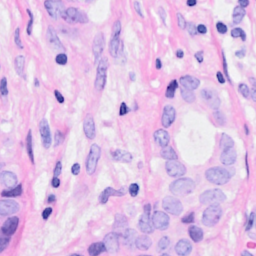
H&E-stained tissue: Breast